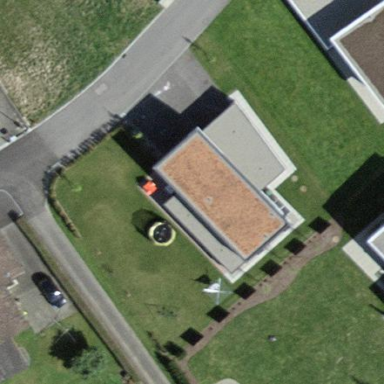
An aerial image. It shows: Building with flat roof.